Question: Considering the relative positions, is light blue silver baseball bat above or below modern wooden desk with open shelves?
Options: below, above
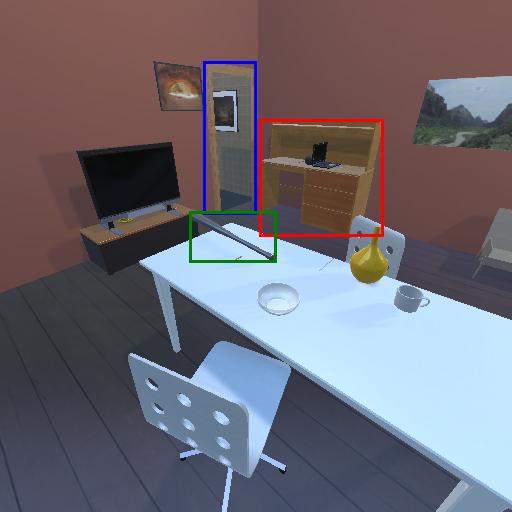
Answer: below